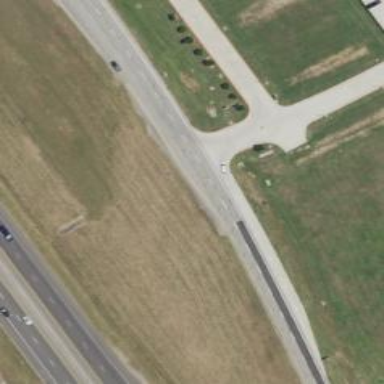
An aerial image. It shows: Secondary road with frontage road.